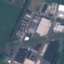
Land use / land cover: Industrial